Question: i am having one Jtable and assign rendered for column.
Now i want to split particular cell into two parts so that i can provide two value in to it.
Splitting can be through Cellrenderer or may be anything else.
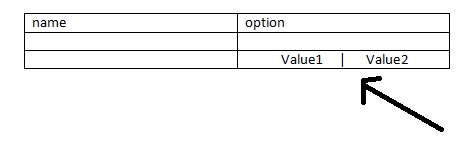
Answer: Use 'JPanel' with <URL> as the cell renderer:
'''
public Component getTableCellRendererComponent(JTable table, Object value,
boolean isSelected, boolean hasFocus,int row,int col) {
if (isSplitted(value) {
JPanel panel = new JPanel(new GridLayout(1,2));
JLabel left = new JLabel(getLeft(value));
JLabel right = new JLabel(getRight(value));
panel.add(left);
panel.add(right);
return panel;
} else {
return super.getTableCellRendererComponent(
table, value, isSelected, hasFocus, row, col)
}
}
'''
Here 'getLeft', 'getRight' and 'isSplitted' are up to you to define for the value you render in that cell.
If makes sense, you can also optimize retaining an instance of this panel with the two labels; it is possible to reuse it on every call upon setting the required content. For the case when left and rights components are very different in size, BorderLayout may work better.
Similarly, you can provide the cell editor, just you need 'JTextField' or the like as 'JLabel' is not editable. Derive from <URL>.
has commented on my answer:
'''
public Component getTableCellRendererComponent(JTable table, Object obj,
boolean isSelected, boolean hasFocus, int row, int column) {
Component cell = super.getTableCellRendererComponent(
table, obj, isSelected, hasFocus, row, column);
JPanel panel = new JPanel(new GridLayout(1, 2));
if ("History".equals(obj)) {
JTextField left = new JTextField("Left");
left.setEditable(true);
JTextField right = new JTextField("Right");
left.setEditable(true);
panel.add(left);
panel.add(right);
return panel;
}
return cell;
}
'''